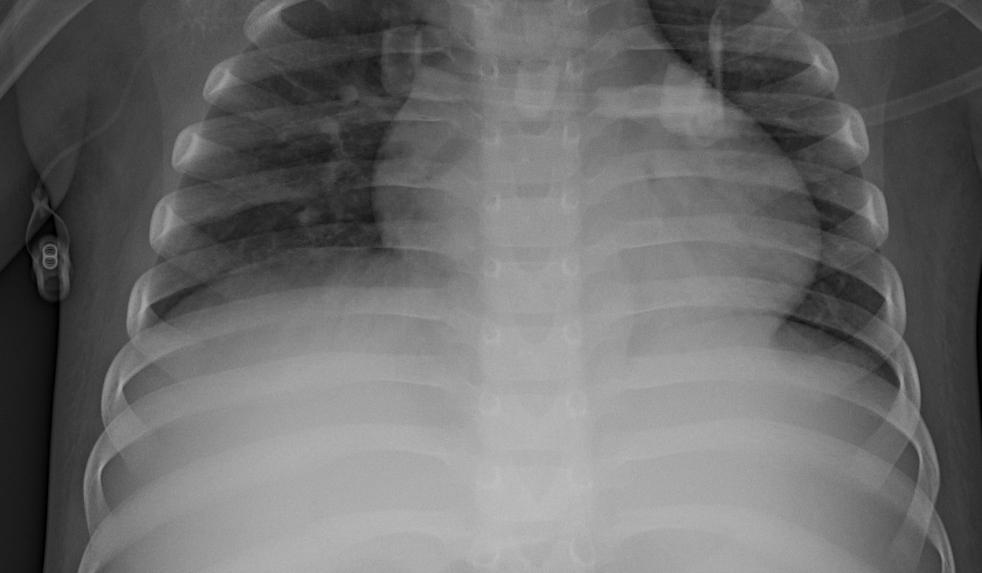
Diagnosis: PNEUMONIA